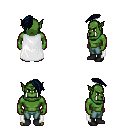
a pixel art fantasy rpg character, male body template, orc, green skin, white cape, teal pants, raven long mohawk hairstyle, black shoes, four views (front, back, left, right), 2x2 character sprite sheet, small pixel art, hard edges, no anti-aliasing